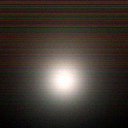
Screen state: off